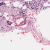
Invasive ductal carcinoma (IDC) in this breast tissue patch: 0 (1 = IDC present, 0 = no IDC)